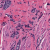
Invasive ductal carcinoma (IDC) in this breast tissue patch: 1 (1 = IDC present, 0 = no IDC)